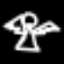
Label: angel